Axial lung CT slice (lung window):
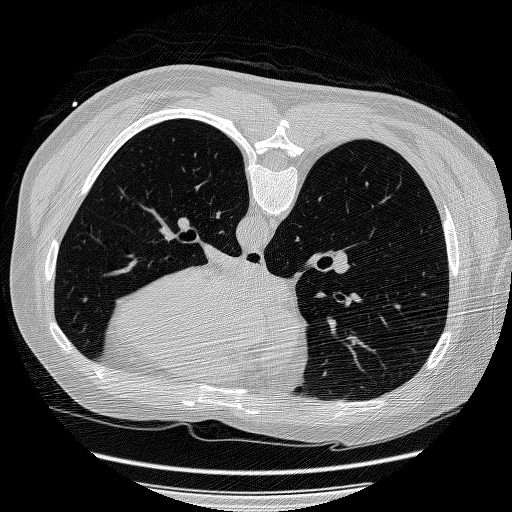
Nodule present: no